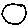
Label: circle